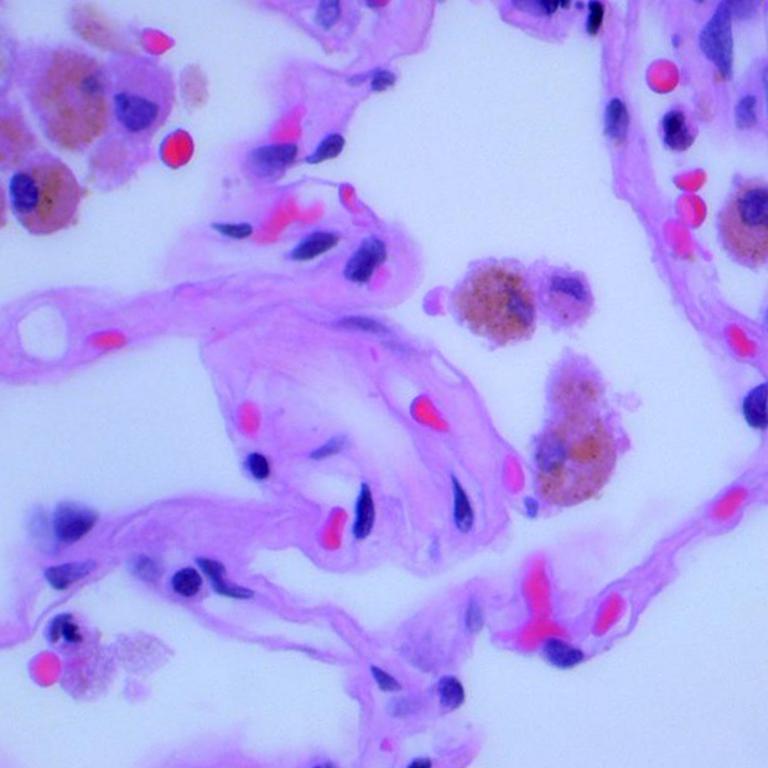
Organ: lung
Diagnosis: benign